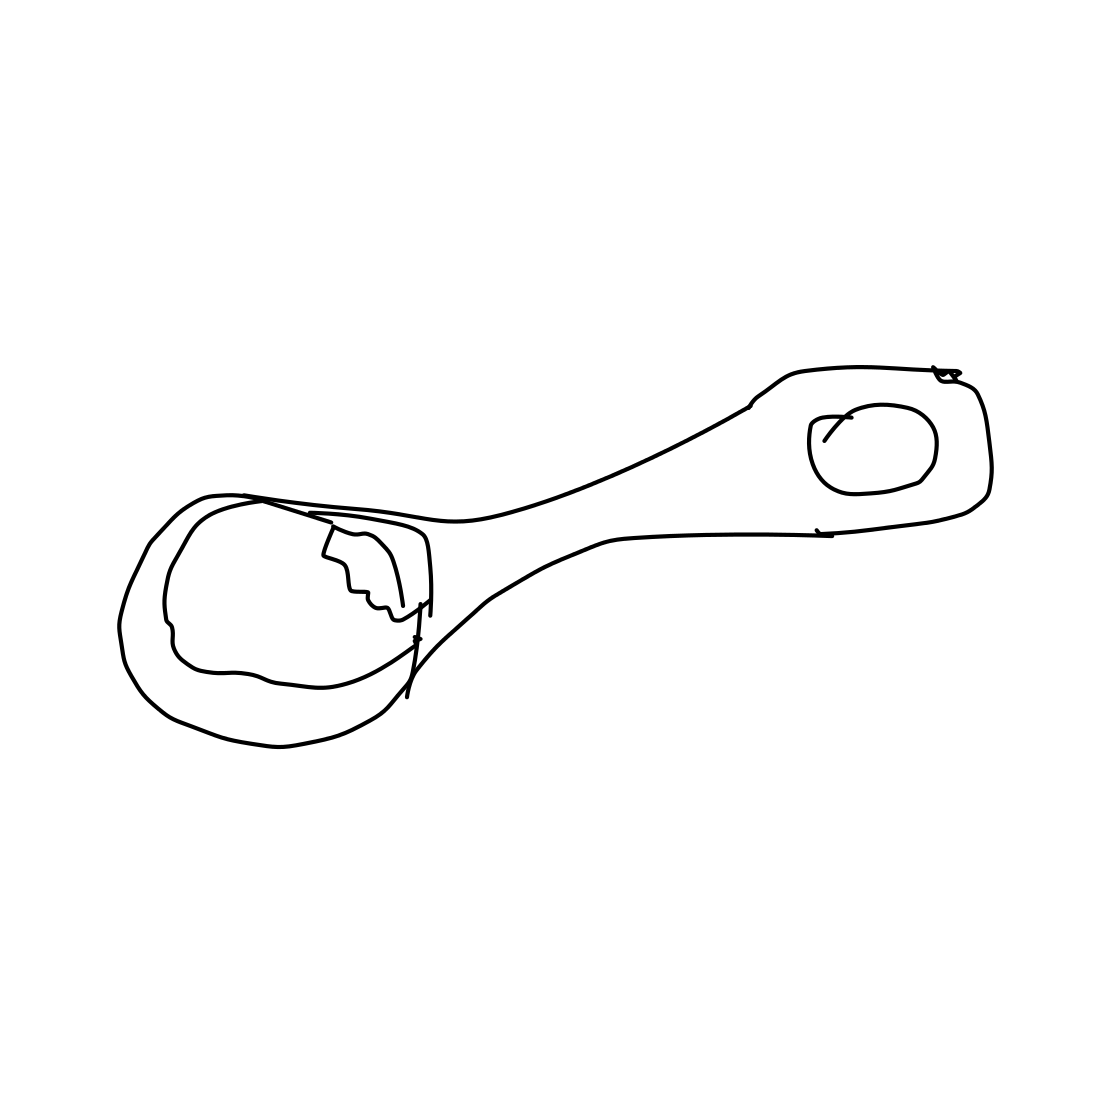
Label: bottle opener